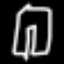
Label: pants